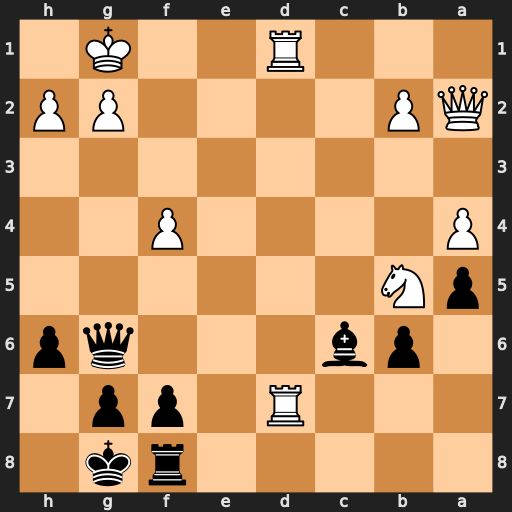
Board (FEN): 5rk1/3R1pp1/1pb3qp/pN6/P4P2/8/QP4PP/3R2K1
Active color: b
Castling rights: -
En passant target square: -
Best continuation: Qxg2#